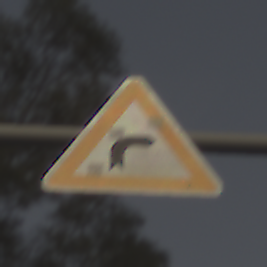
Verkehrszeichen: KurveRechts
Umgebung: Outdoor, RoadRail
Tageszeit: SunriseSunset
Wetter: PartlyCloudy
Licht: Natural
Jahreszeit: NotSpecified
Kontrast: LowContrast